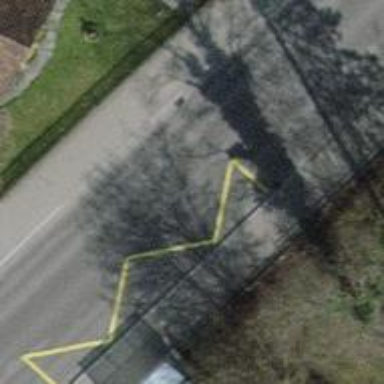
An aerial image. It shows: Bus stop with designated public transport stop position.